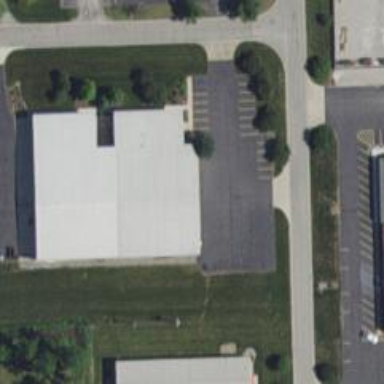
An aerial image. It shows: Industrial building.